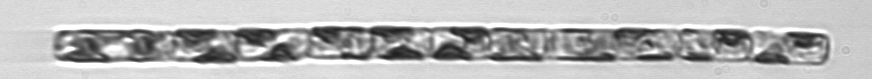
Label: Guinardia_delicatula